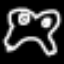
Label: frog